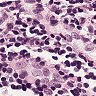
Metastatic tissue present: no